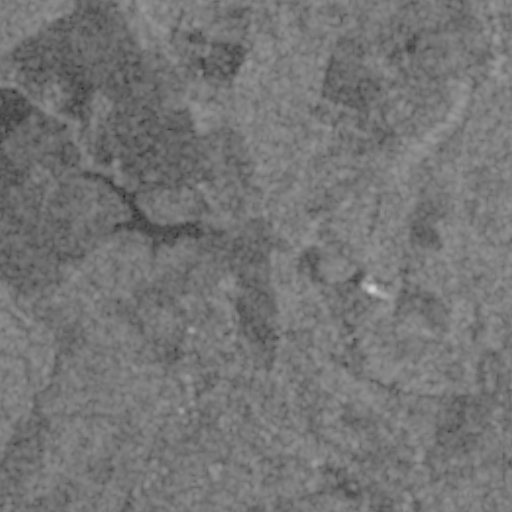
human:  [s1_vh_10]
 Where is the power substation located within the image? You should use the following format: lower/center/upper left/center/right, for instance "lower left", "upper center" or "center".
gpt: The power substation is located in the lower center of the image.
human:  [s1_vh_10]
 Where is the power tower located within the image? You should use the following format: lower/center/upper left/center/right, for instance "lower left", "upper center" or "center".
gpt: The power tower is located in the lower right of the image.
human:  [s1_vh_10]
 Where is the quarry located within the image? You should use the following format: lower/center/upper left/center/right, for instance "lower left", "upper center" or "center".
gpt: The quarry is located in the upper center of the image.
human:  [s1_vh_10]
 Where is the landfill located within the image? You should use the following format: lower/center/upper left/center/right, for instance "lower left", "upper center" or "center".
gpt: There is no landfill in the image.

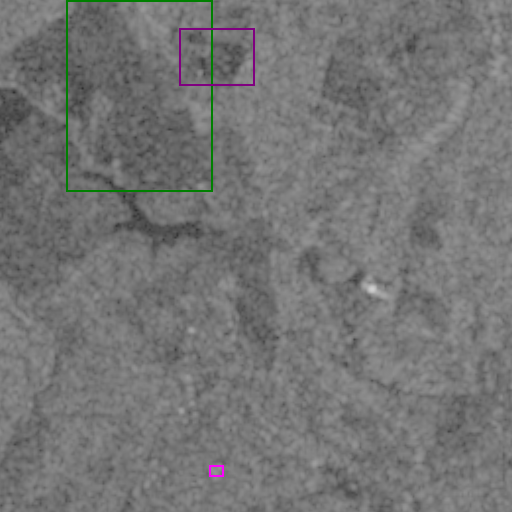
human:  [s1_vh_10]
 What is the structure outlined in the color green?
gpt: The structure outlined in green is a crop field.
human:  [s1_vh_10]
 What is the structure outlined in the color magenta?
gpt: The structure outlined in magenta is a power substation.
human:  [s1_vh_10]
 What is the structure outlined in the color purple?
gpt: The structure outlined in purple is a quarry.
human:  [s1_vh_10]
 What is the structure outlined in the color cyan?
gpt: There is no cyan outline.